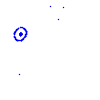
Particle: pion